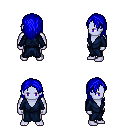
a pixel art fantasy rpg character, male body template, dark elf, purple skin, blue robe, teal pants, blue long hairstyle, four views (front, back, left, right), 2x2 character sprite sheet, small pixel art, hard edges, no anti-aliasing